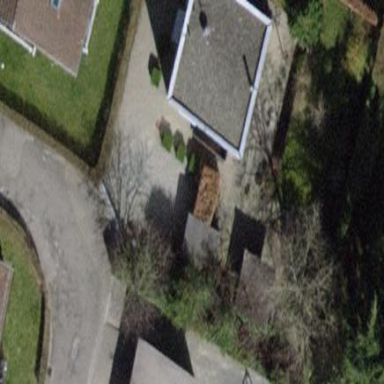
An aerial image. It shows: Detached building.